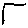
Label: square